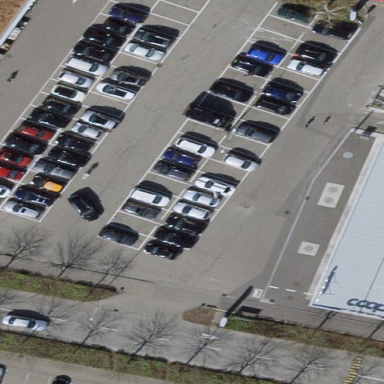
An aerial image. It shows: Parking area with surface.